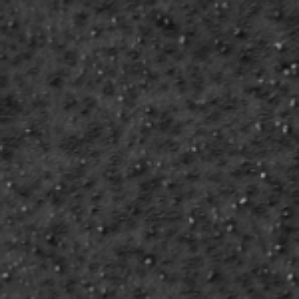
Label: frost